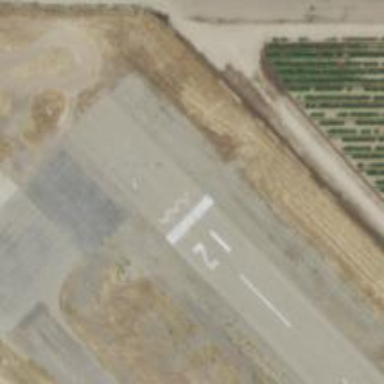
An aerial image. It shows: Asphalt runway with displaced threshold at airport.